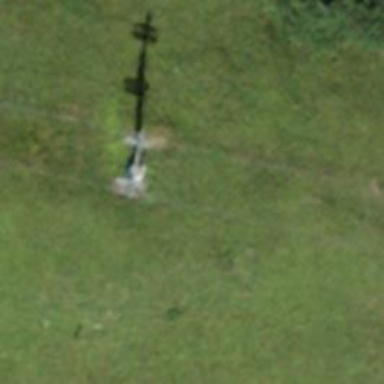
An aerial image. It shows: Pylon for aerialway.